Question: I need to document in UML sequence diagram the method 'setRepresentative'. This is the code method:
'''
class ReptoolController extends PageController {
private function setRepresentative($request, $action, $case)
{
...
$repappConfig = new RepappConfig();
$repappConfig = $this->getDoctrine()->getRepository('AppBundle:RepappConfig')->findOneBy(array("app_id"=>$id));
$project_id = $repappConfig->getProjectId();
$company_id = $repappConfig->getCompanyId();
$project = $this->getDoctrine()->getRepository('AppBundle:Project')->find($project_id);
$brand = $this->getDoctrine()->getRepository('AppBundle:Brand')->findOneBy(array("project"=>$project_id));
$company = $this->getDoctrine()->getRepository('AppBundle:Company')->find($company_id);
$territory = new Territory();
if(is_numeric($territory_name))
{
$tempName = "ID";
}
else
{
$tempName = "territory";
}
if($territory = $this->getDoctrine()->getRepository('AppBundle:Territory')->findOneBy(array($tempName=>$territory_name)))
{
$territory_id = $territory->getID();
$response->territory_id = $territory_id;
if($brand)
{
$is_enabled = 1;
$position = 1;
$brand_id = $brand->getID();
$terr_brand_xrf = $this->getDoctrine()->getRepository('AppBundle:TerritoryBrandXref')->findOneBy(array("territory"=>$territory_id, "brand"=>$brand_id));
if(!$terr_brand_xrf)
{
$terr_brand_xref = new TerritoryBrandXref($territory,$brand,$position);
$terr_brand_xref->setIsEnabled($is_enabled);
$terr_brand_xref->updateTimestamps();
$em = $this->getDoctrine()->getEntityManager();
$em->persist($terr_brand_xref);
$em->flush();
}
}
}
else
{
$territory->setTerritory($territory_name);
$territory->setProject($project);
$em = $this->getDoctrine()->getEntityManager();
$em->persist($territory);
$em->flush();
$territory_id = $territory->getID();
$response->territory_id = $territory_id;
if($brand)
{
$is_enabled = 1;
$position = 1;
$brand_id = $brand->getID();
$response->brand_id= $brand_id;
$terr_brand_xref = new TerritoryBrandXref($territory,$brand,$position);
$terr_brand_xref->setIsEnabled($is_enabled);
$terr_brand_xref->updateTimestamps();
$em = $this->getDoctrine()->getEntityManager();
$em->persist($terr_brand_xref);
$em->flush();
}
}
$controller_response = new Response( json_encode($response) );
$controller_response->headers->set('Content-Type', 'application/json; charset=utf-8');
return $controller_response;
}
}
'''
This is the diagram as I have it now:

How do I diagram the conditionals inside this piece of code:
'''
if($territory = $this->getDoctrine()->getRepository('PDOneBundle:Territory')->findOneBy(array($tempName=>$territory_name)))
{
...
} else {
...
}
'''
How do I call the inside methods?
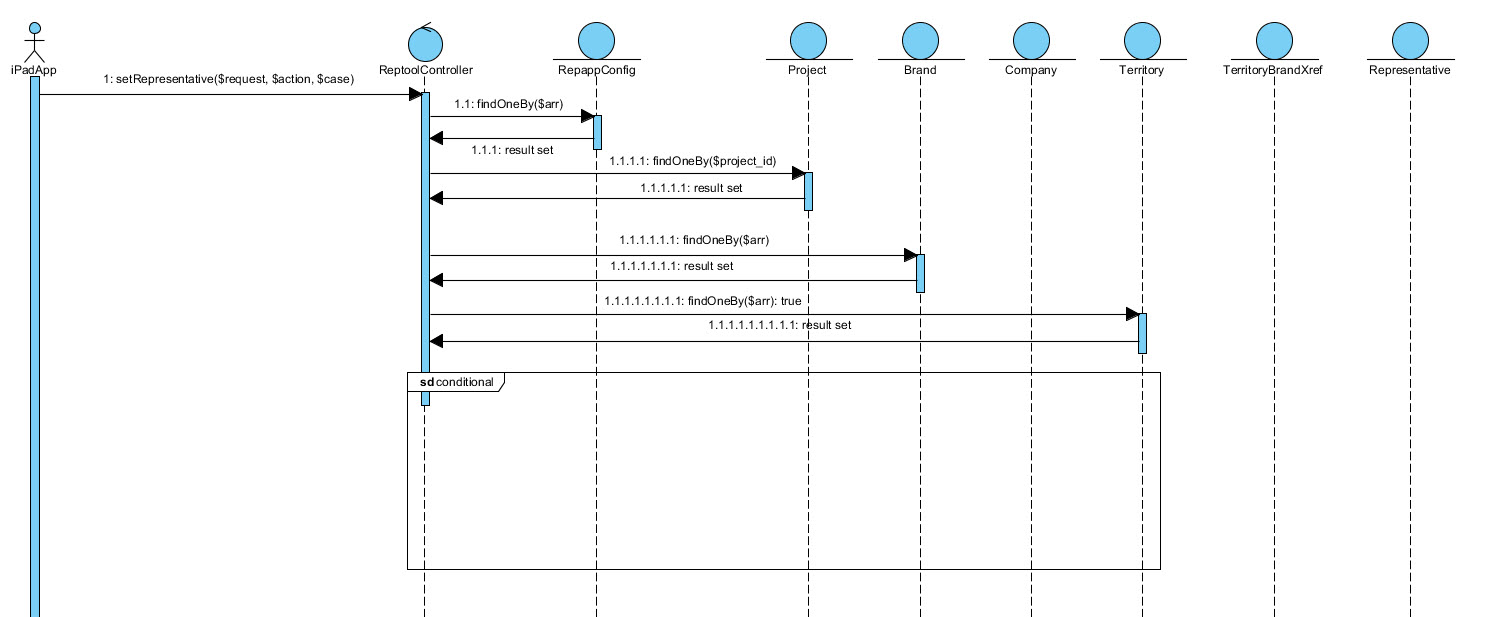
Answer: Actually what you are asking does not make sense (see my comment here: <URL>. SDs are not meant to repeat algorithms in graphical notation. Code is much better for that purpose. The possibility to show loops and if conditions inside SDs is meant to be used only for a high level view of the system.
In your case you should concentrate on certain aspects of the runtime. Just like an important snapshot. Create a SD for the tech use case with a really sequential message flow. Eventually create more than one SD to light different aspects. But do NOT try to press the whole algorithm in a single SD.